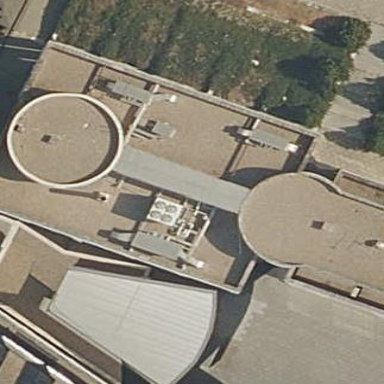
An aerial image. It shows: Public building.